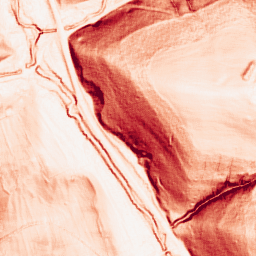
Category: morphological
Decomposition family: morphological_square
Decomposition parameters: operation: gradient
size: 3
Upsampling method: sinc_blackman
Upsampling parameters: scale: 2
kernel_size: 16
Upsampling scale: 2